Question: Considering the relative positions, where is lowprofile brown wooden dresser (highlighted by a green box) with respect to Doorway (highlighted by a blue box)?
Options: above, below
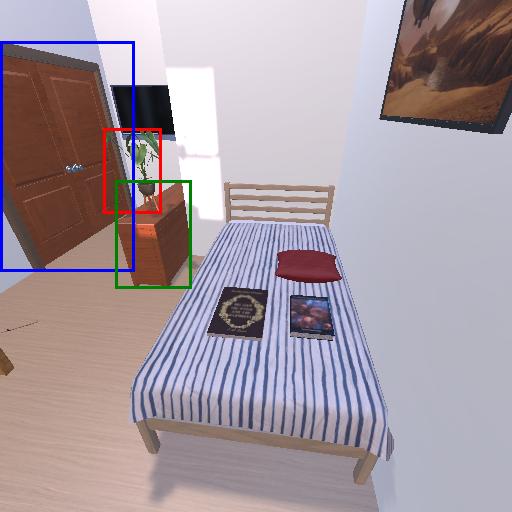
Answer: above